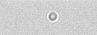
Label: camera_spot